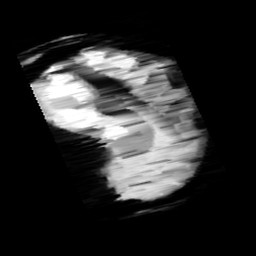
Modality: minIP
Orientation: sagittal
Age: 12
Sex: male
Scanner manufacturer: siemens
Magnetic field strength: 3 T
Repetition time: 0.027 s
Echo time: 0.02 s